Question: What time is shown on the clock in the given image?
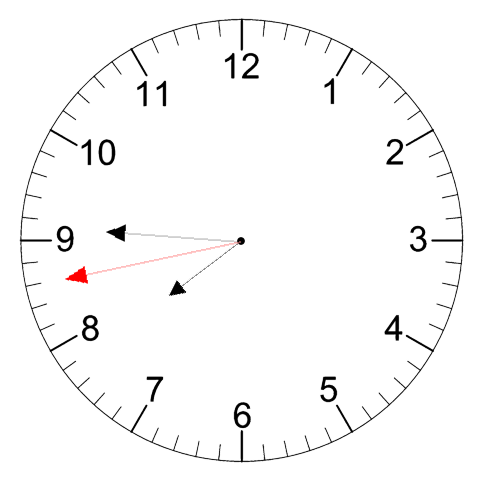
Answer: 07:45:43